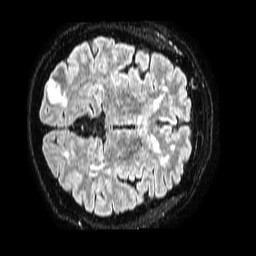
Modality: FLAIR
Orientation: axial
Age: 51
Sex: male
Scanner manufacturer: philips
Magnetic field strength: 1.5 T
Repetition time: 4.8 s
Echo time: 0.3 s